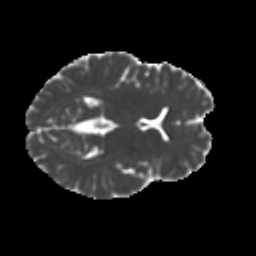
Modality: MD
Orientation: axial
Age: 23
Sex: female
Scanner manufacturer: ge
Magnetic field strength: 3 T
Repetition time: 7.8 s
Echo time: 0.0609 s